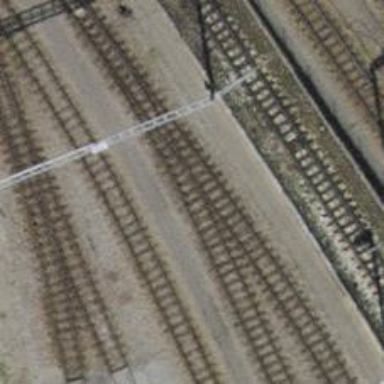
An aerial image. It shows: Narrow-gauge railway yard with one track. The yard is electrified with contact line.